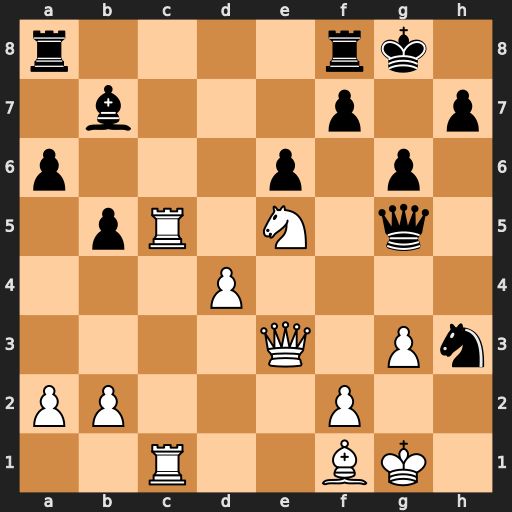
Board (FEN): r4rk1/1b3p1p/p3p1p1/1pR1N1q1/3P4/4Q1Pn/PP3P2/2R2BK1
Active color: w
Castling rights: -
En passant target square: -
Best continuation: Bxh3 Qxe3 fxe3